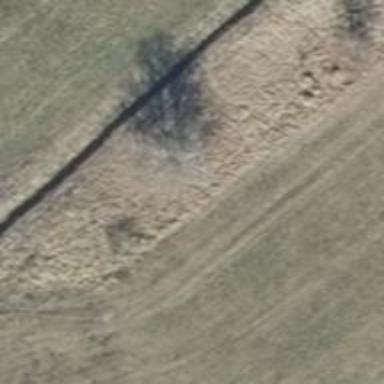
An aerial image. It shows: Deciduous broadleaved tree.